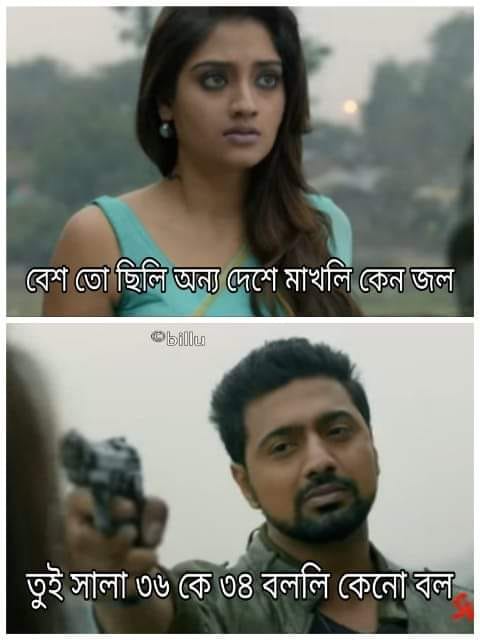
Caption: বেশ তো ছিলি অন্য দেশে মাখলি কেন জল     তুই সালা ৩৬ কে ৩৪ বললি কেনো বল
Label: non-hate